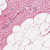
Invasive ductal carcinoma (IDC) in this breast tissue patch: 0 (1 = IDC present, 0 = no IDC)